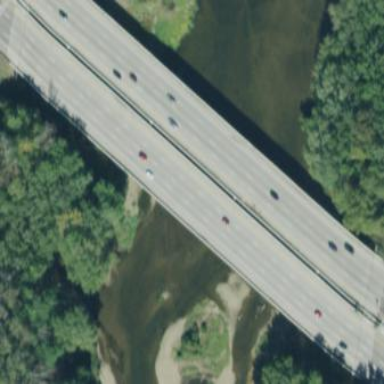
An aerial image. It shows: Man-made bridge.